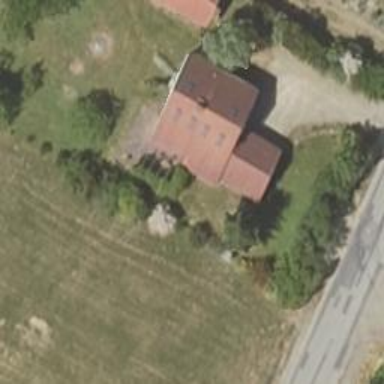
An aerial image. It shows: Simple and straightforward house.